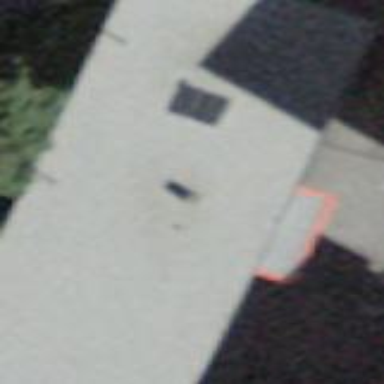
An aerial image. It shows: Building with flat roof.